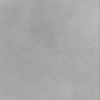
Label: dusty